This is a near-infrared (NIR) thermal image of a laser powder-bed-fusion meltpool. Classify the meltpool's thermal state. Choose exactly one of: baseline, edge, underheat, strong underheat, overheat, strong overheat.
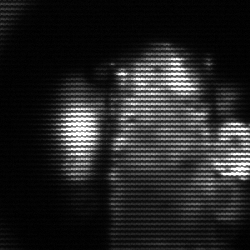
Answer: strong underheat